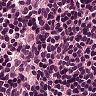
Metastatic tissue present: no